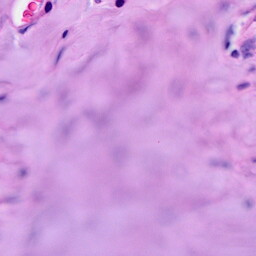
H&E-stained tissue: Breast